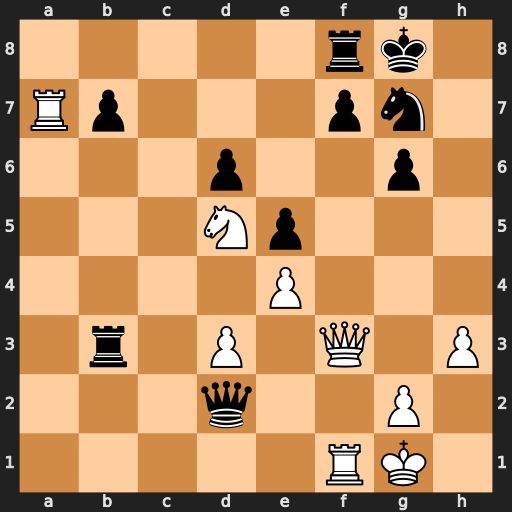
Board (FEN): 5rk1/Rp3pn1/3p2p1/3Np3/4P3/1r1P1Q1P/3q2P1/5RK1
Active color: w
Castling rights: -
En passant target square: -
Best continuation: Nf6+ Kh8 Nd7 Rxd3 Qg4